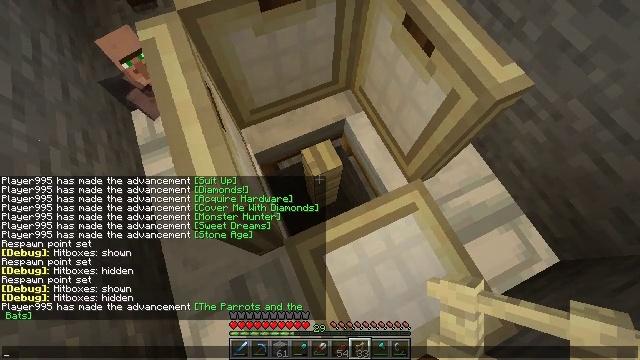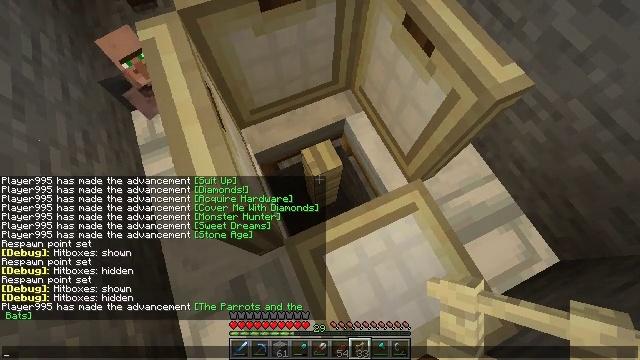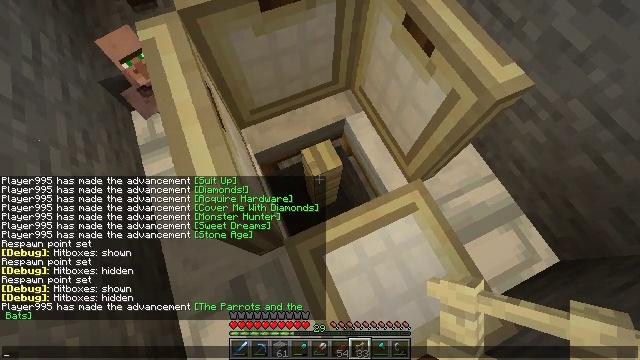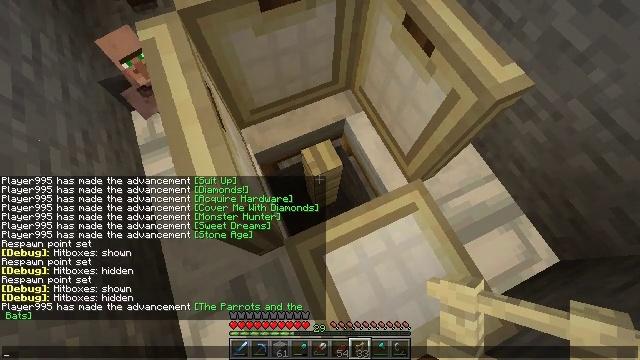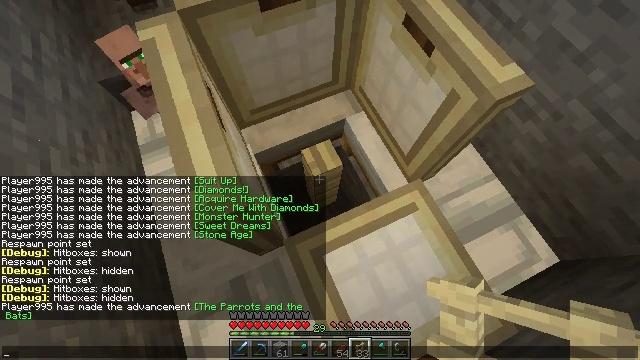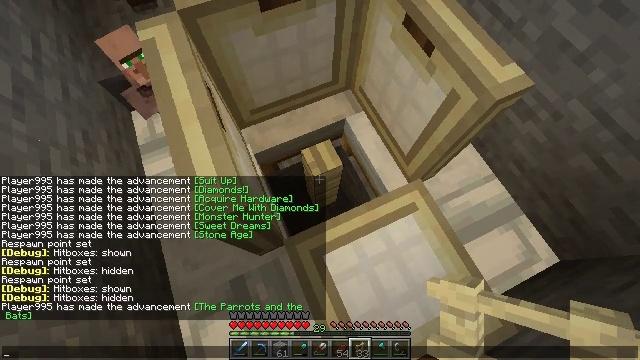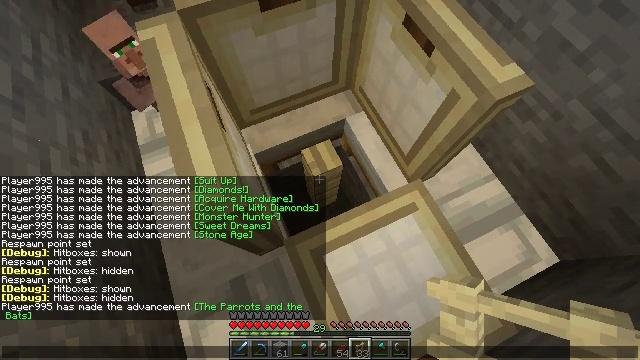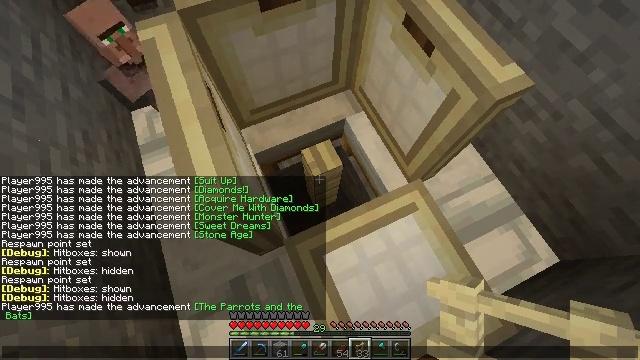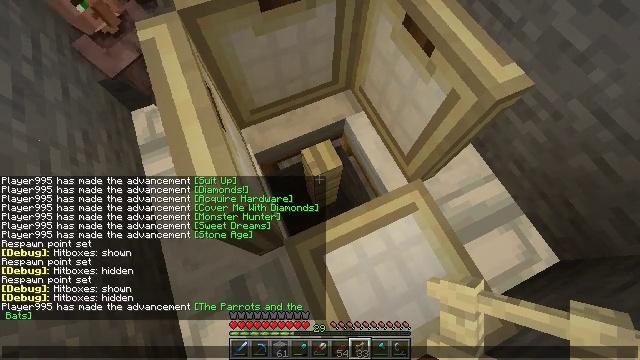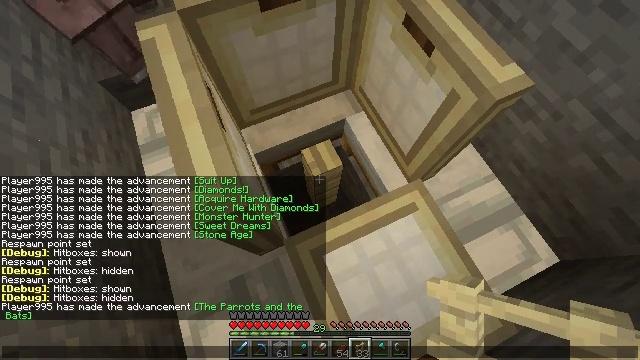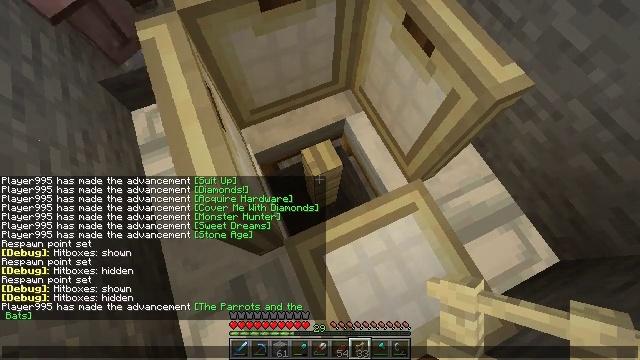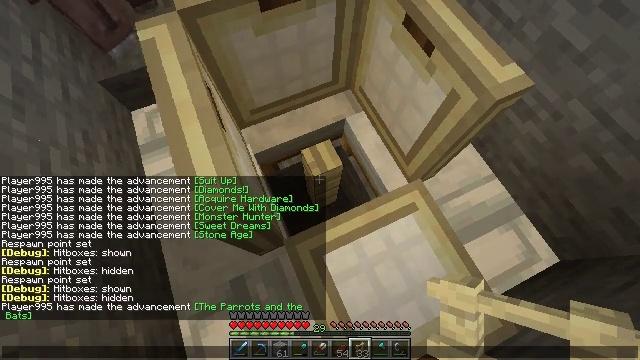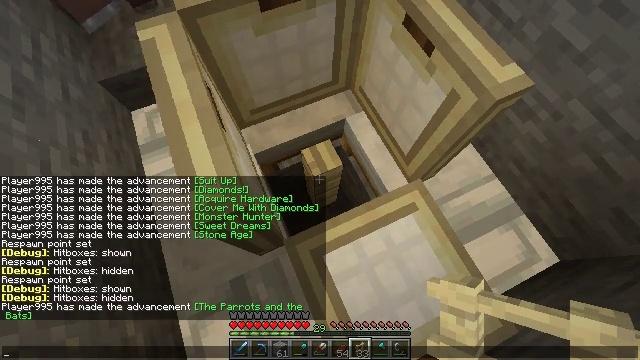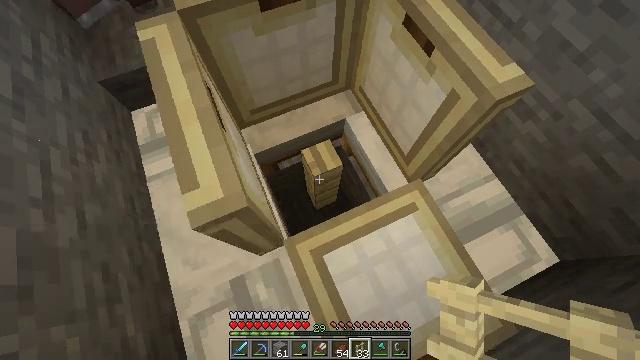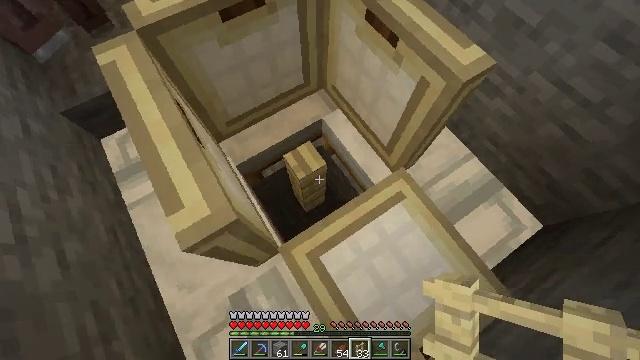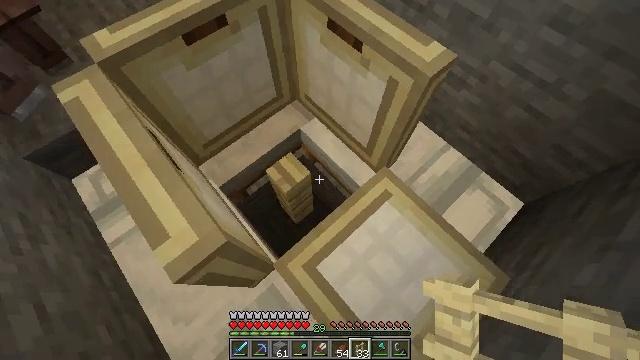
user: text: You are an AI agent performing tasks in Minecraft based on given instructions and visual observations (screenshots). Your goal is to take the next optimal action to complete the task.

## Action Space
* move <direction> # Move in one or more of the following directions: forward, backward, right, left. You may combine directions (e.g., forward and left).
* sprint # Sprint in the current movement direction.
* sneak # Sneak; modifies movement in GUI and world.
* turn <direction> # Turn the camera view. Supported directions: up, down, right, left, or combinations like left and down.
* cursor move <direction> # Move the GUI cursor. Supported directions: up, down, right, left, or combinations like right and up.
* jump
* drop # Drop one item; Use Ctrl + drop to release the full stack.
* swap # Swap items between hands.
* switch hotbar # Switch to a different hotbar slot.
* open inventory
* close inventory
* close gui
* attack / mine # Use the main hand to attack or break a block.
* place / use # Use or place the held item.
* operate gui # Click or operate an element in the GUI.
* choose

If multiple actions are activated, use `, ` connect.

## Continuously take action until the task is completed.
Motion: motion action
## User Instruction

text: Break the birch fence.
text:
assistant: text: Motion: no_op
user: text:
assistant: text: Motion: no_op
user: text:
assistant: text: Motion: no_op
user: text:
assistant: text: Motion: no_op
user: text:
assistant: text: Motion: turn left and up
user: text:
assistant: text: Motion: no_op
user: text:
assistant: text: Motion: no_op
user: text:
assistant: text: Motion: no_op
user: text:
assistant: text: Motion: no_op
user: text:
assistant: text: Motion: no_op
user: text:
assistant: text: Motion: no_op
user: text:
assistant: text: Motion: no_op
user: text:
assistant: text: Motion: no_op
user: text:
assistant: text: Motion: turn right
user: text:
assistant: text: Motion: turn right and up
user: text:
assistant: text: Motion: no_op
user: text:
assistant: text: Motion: turn left
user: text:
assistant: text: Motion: turn left
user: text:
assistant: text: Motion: no_op
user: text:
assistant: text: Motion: no_op
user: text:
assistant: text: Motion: no_op
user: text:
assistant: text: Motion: no_op
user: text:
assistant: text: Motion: no_op
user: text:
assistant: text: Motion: no_op
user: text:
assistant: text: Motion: switch to hotbar 3
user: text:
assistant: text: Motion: switch to hotbar 3
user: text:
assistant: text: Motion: switch to hotbar 3
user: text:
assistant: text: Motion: no_op
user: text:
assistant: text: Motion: no_op
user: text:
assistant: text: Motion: turn down